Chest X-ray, AP view. Patient: 39 years old, sex M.
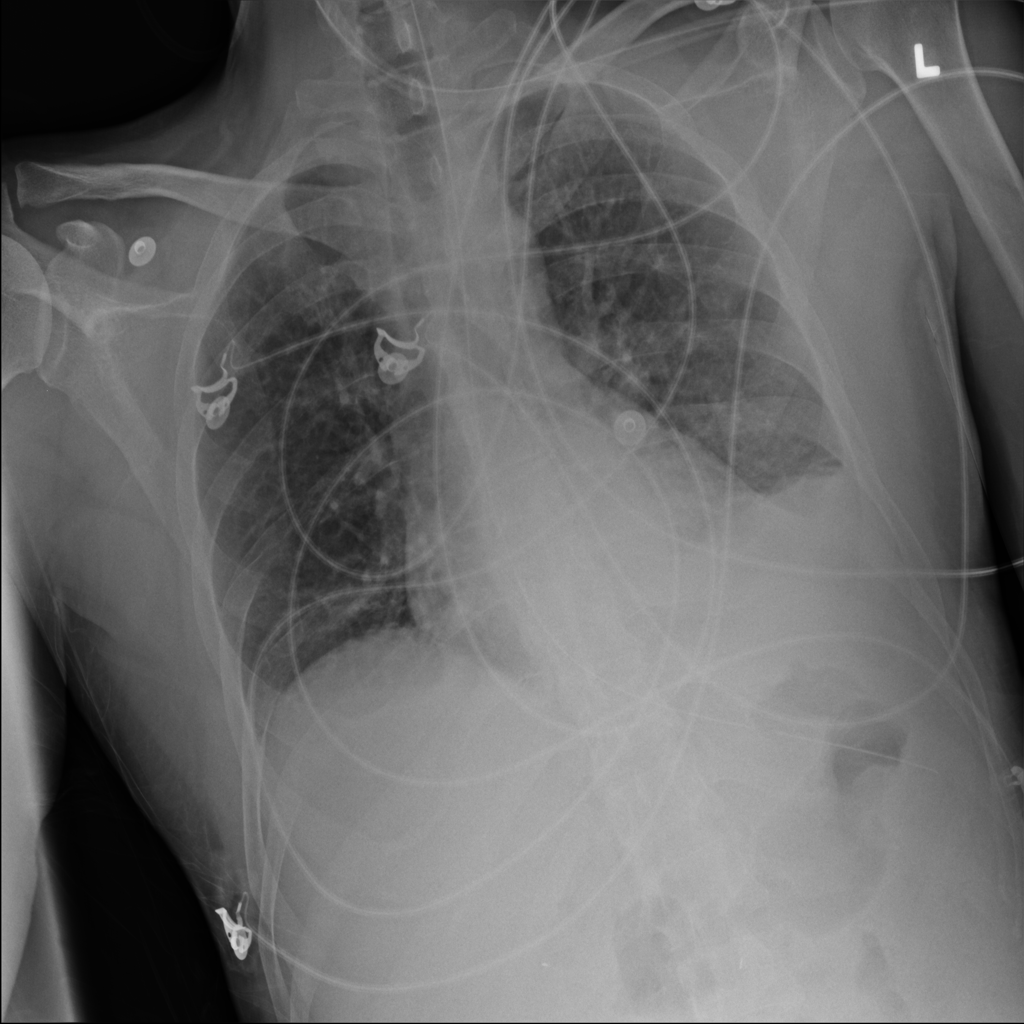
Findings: Atelectasis, Effusion